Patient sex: M
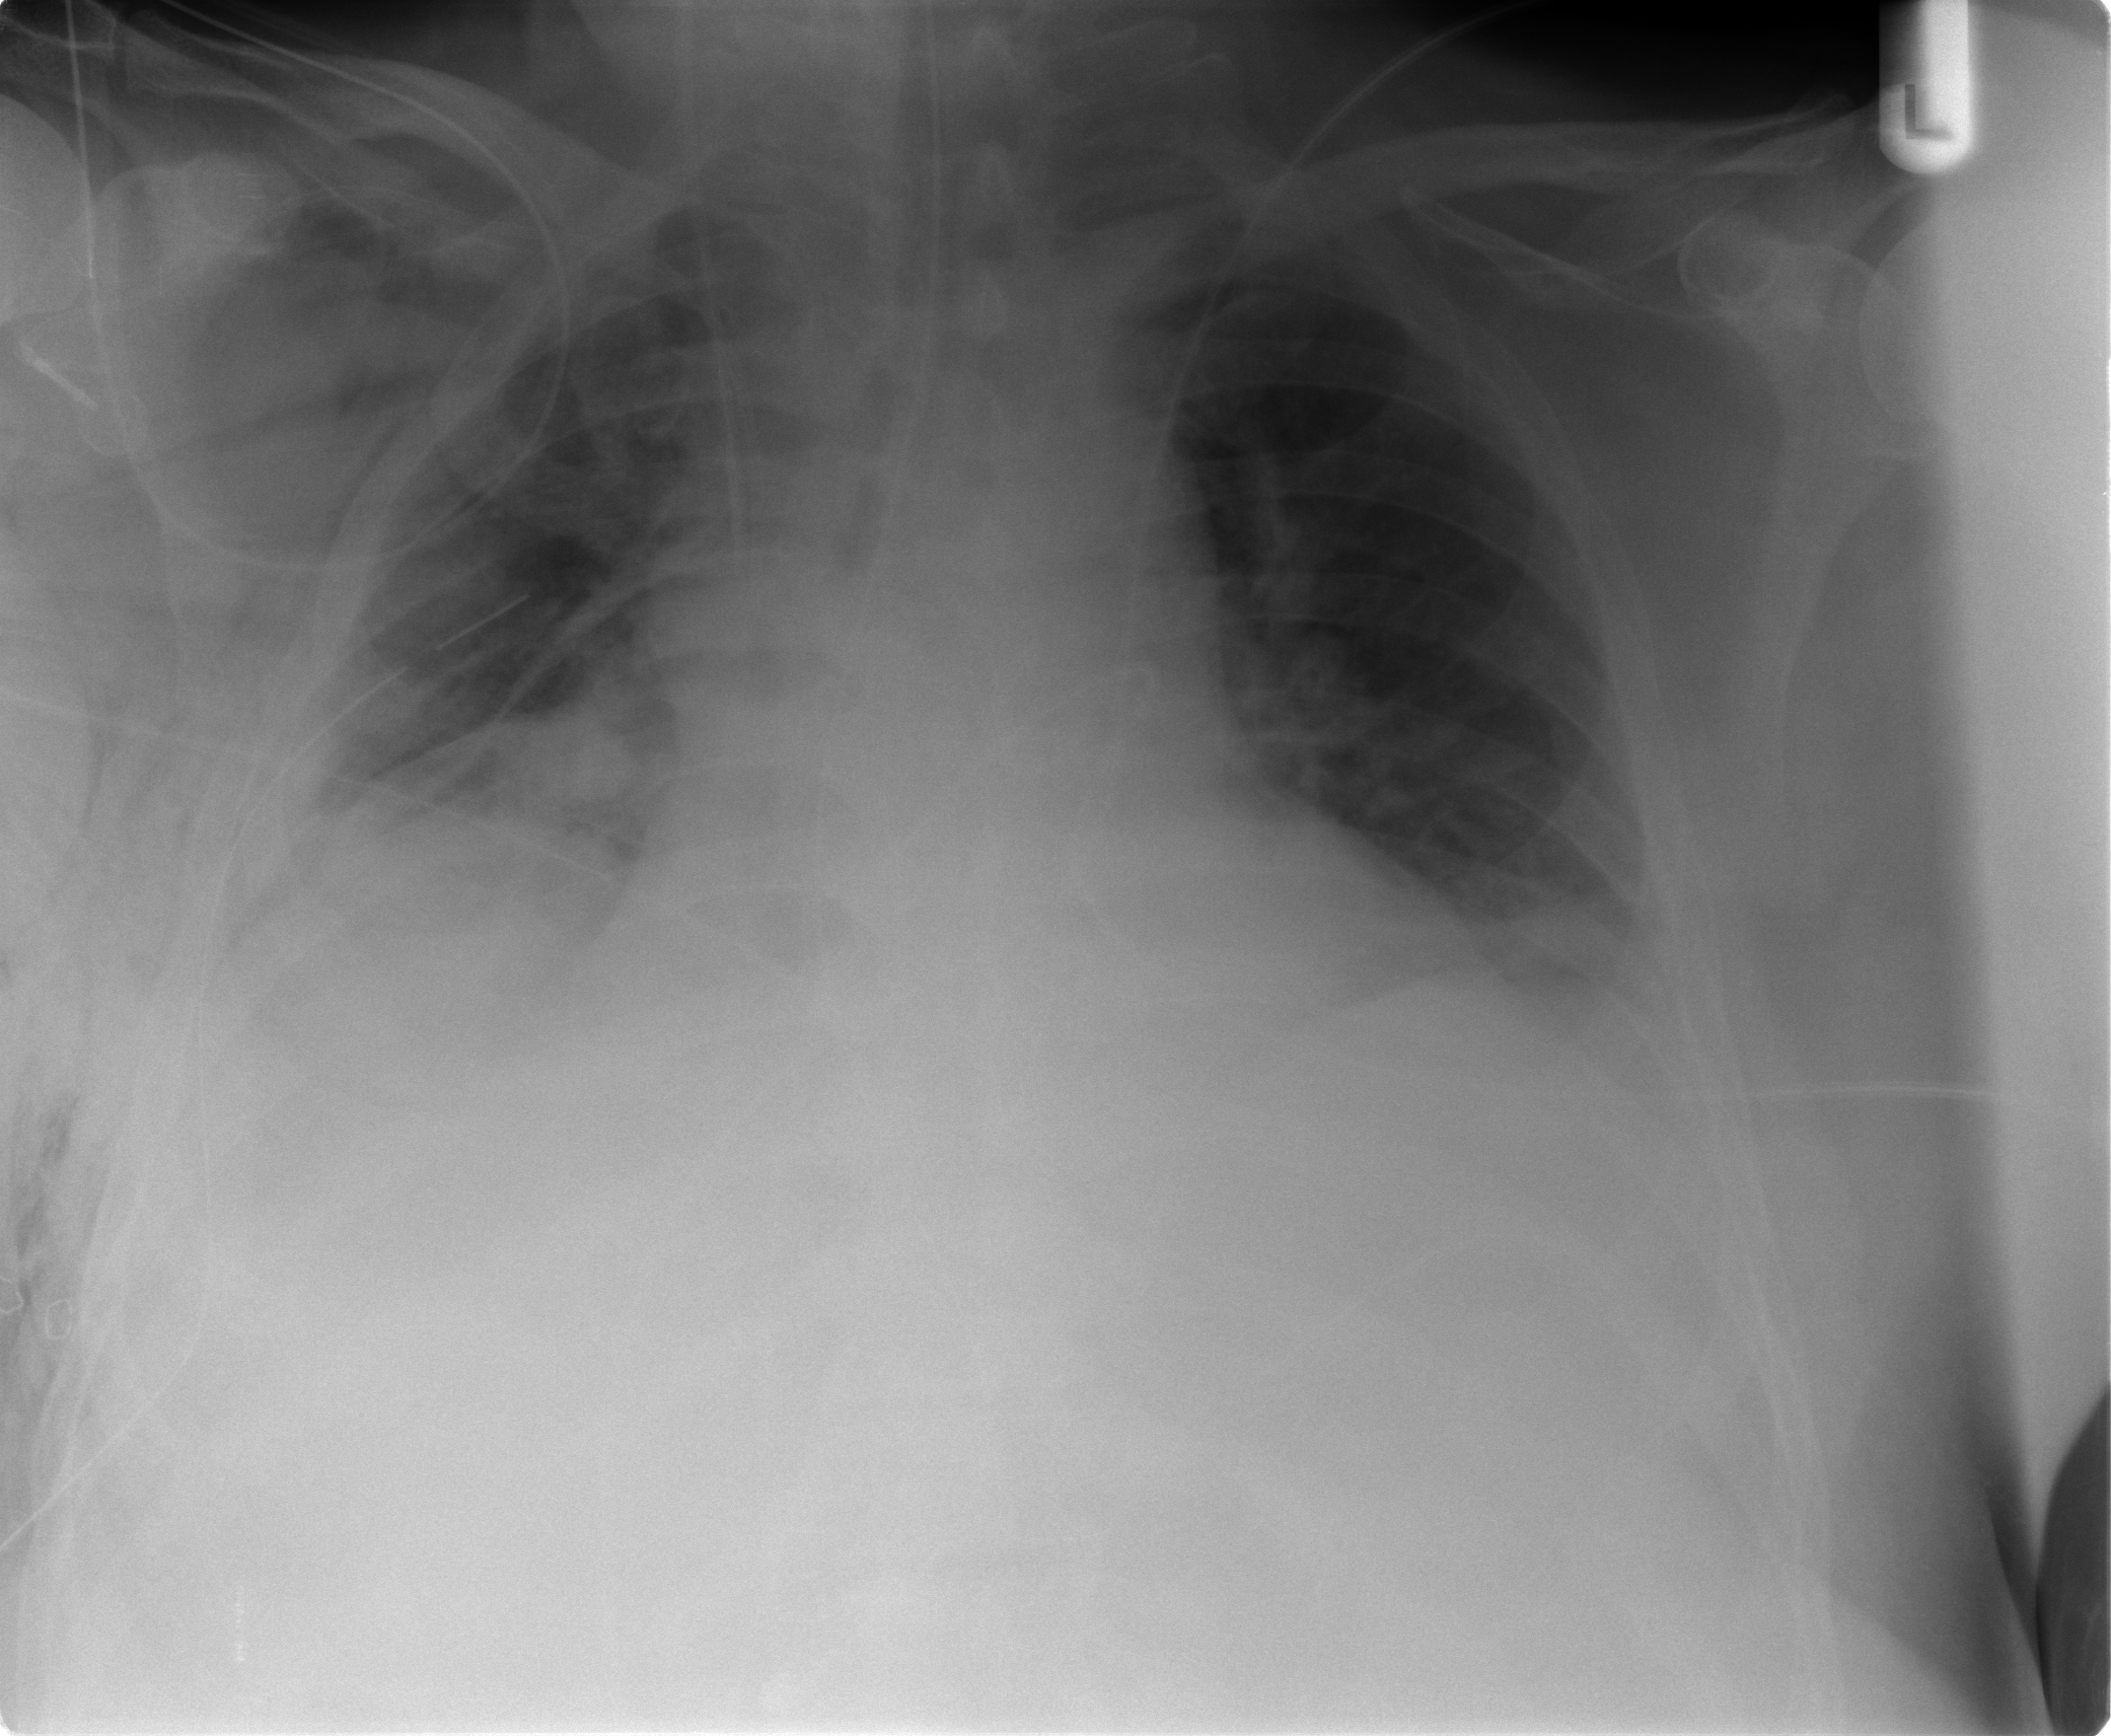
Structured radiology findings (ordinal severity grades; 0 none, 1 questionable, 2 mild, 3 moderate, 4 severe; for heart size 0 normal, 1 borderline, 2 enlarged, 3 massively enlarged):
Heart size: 2
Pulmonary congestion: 0
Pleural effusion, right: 2
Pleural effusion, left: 1
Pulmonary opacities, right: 2
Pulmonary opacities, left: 0
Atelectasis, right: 2
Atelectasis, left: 2